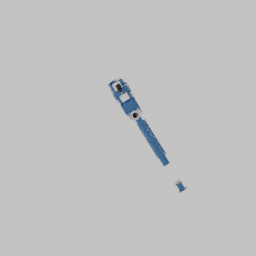
Label: mechanical